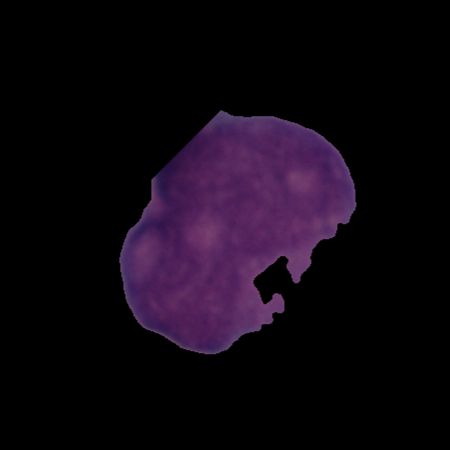
Label: cancer